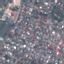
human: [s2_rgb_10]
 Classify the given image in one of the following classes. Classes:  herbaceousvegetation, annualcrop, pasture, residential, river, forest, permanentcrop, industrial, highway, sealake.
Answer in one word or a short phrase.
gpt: Residential